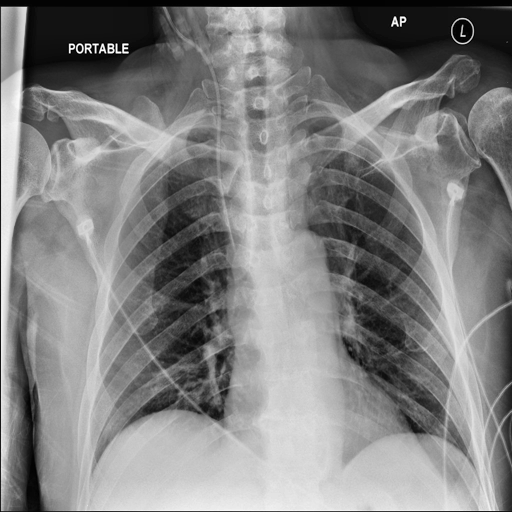
Finding: NORMAL